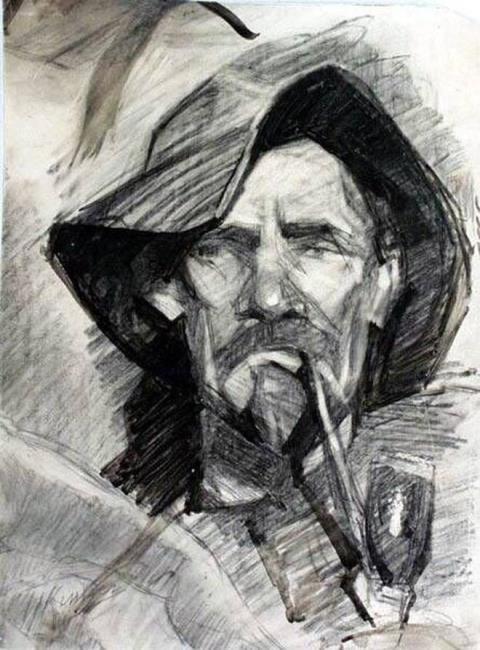
Title: Skipper with pipe
Artist: Herman Kruyder
Earliest date: 1909
Latest date: 1910
Genre: drawing
Iconography: Tobacco
Keywords: skipper, head frontal, bust-length portrait, sou'westers, pipe